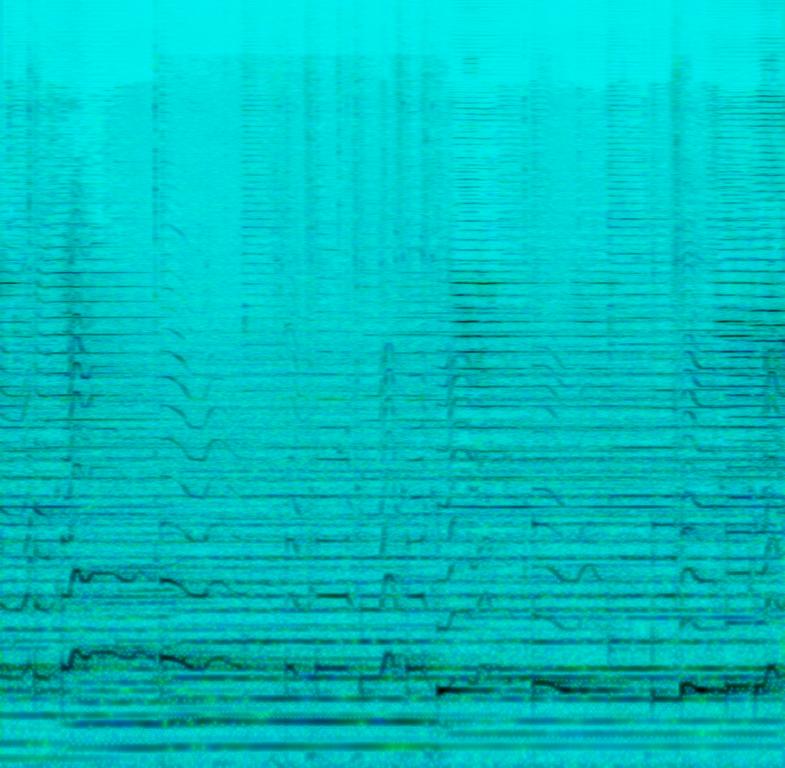
This song is a Sitar instrumental. The tempo is slow with a beautiful violin orchestra accompaniment and keyboard harmony. This is an indo western piece with the musician playing a mellifluous lead on a sitar accompanied with a harmonic violin composition. The medley is ethereal, beautiful, peaceful, serene , calming, soothing, pleasing and ethereal.